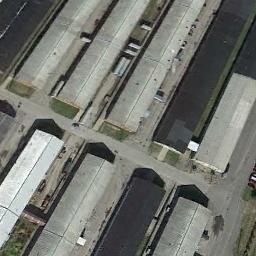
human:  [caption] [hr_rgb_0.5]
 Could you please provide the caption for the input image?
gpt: The houses in the industrial area are rectangular .

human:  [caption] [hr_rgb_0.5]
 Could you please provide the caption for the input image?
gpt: There are many houses of different shapes and sizes in the industrial zone .

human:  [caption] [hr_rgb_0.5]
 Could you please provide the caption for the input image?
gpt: The industrial area has some neatly arranged workshops .

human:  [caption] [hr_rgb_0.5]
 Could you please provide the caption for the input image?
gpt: Neatly planned factories and roads in an industrial area with green belts .

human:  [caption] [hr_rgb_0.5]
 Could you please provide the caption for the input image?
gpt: There are some gray buildings and black buildings on the industrial area .